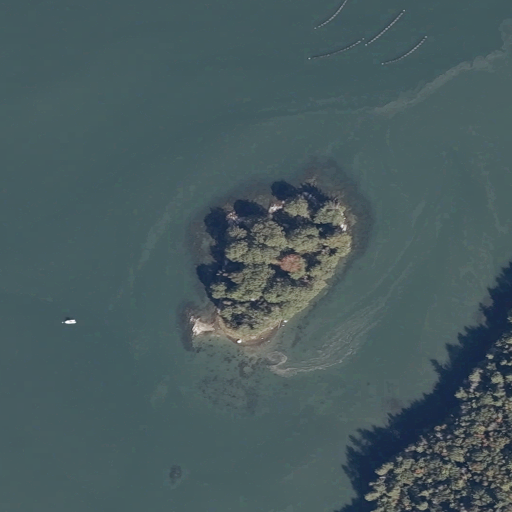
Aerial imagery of island in Maine named Pleasant Cove Island containing open water, herbaceous wetlands, evergreen forest, and barren land